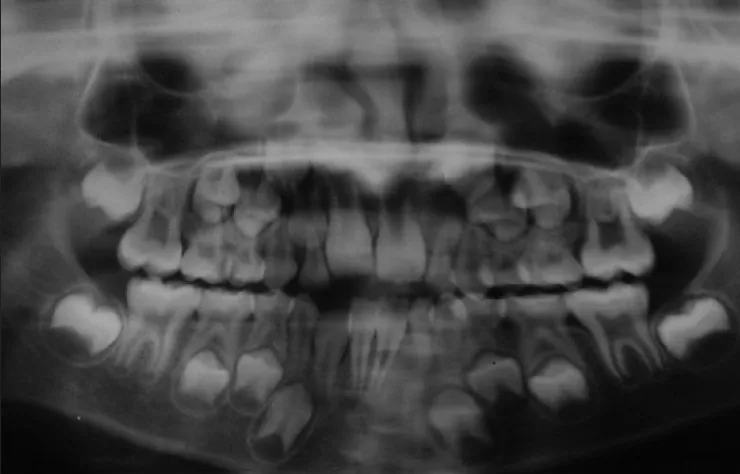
Panoramic radiograph revealing faint periosteal reaction in the vicinity of permanent first molar and developing tooth buds of right canine and premolars.
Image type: radiology (x_ray)